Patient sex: F
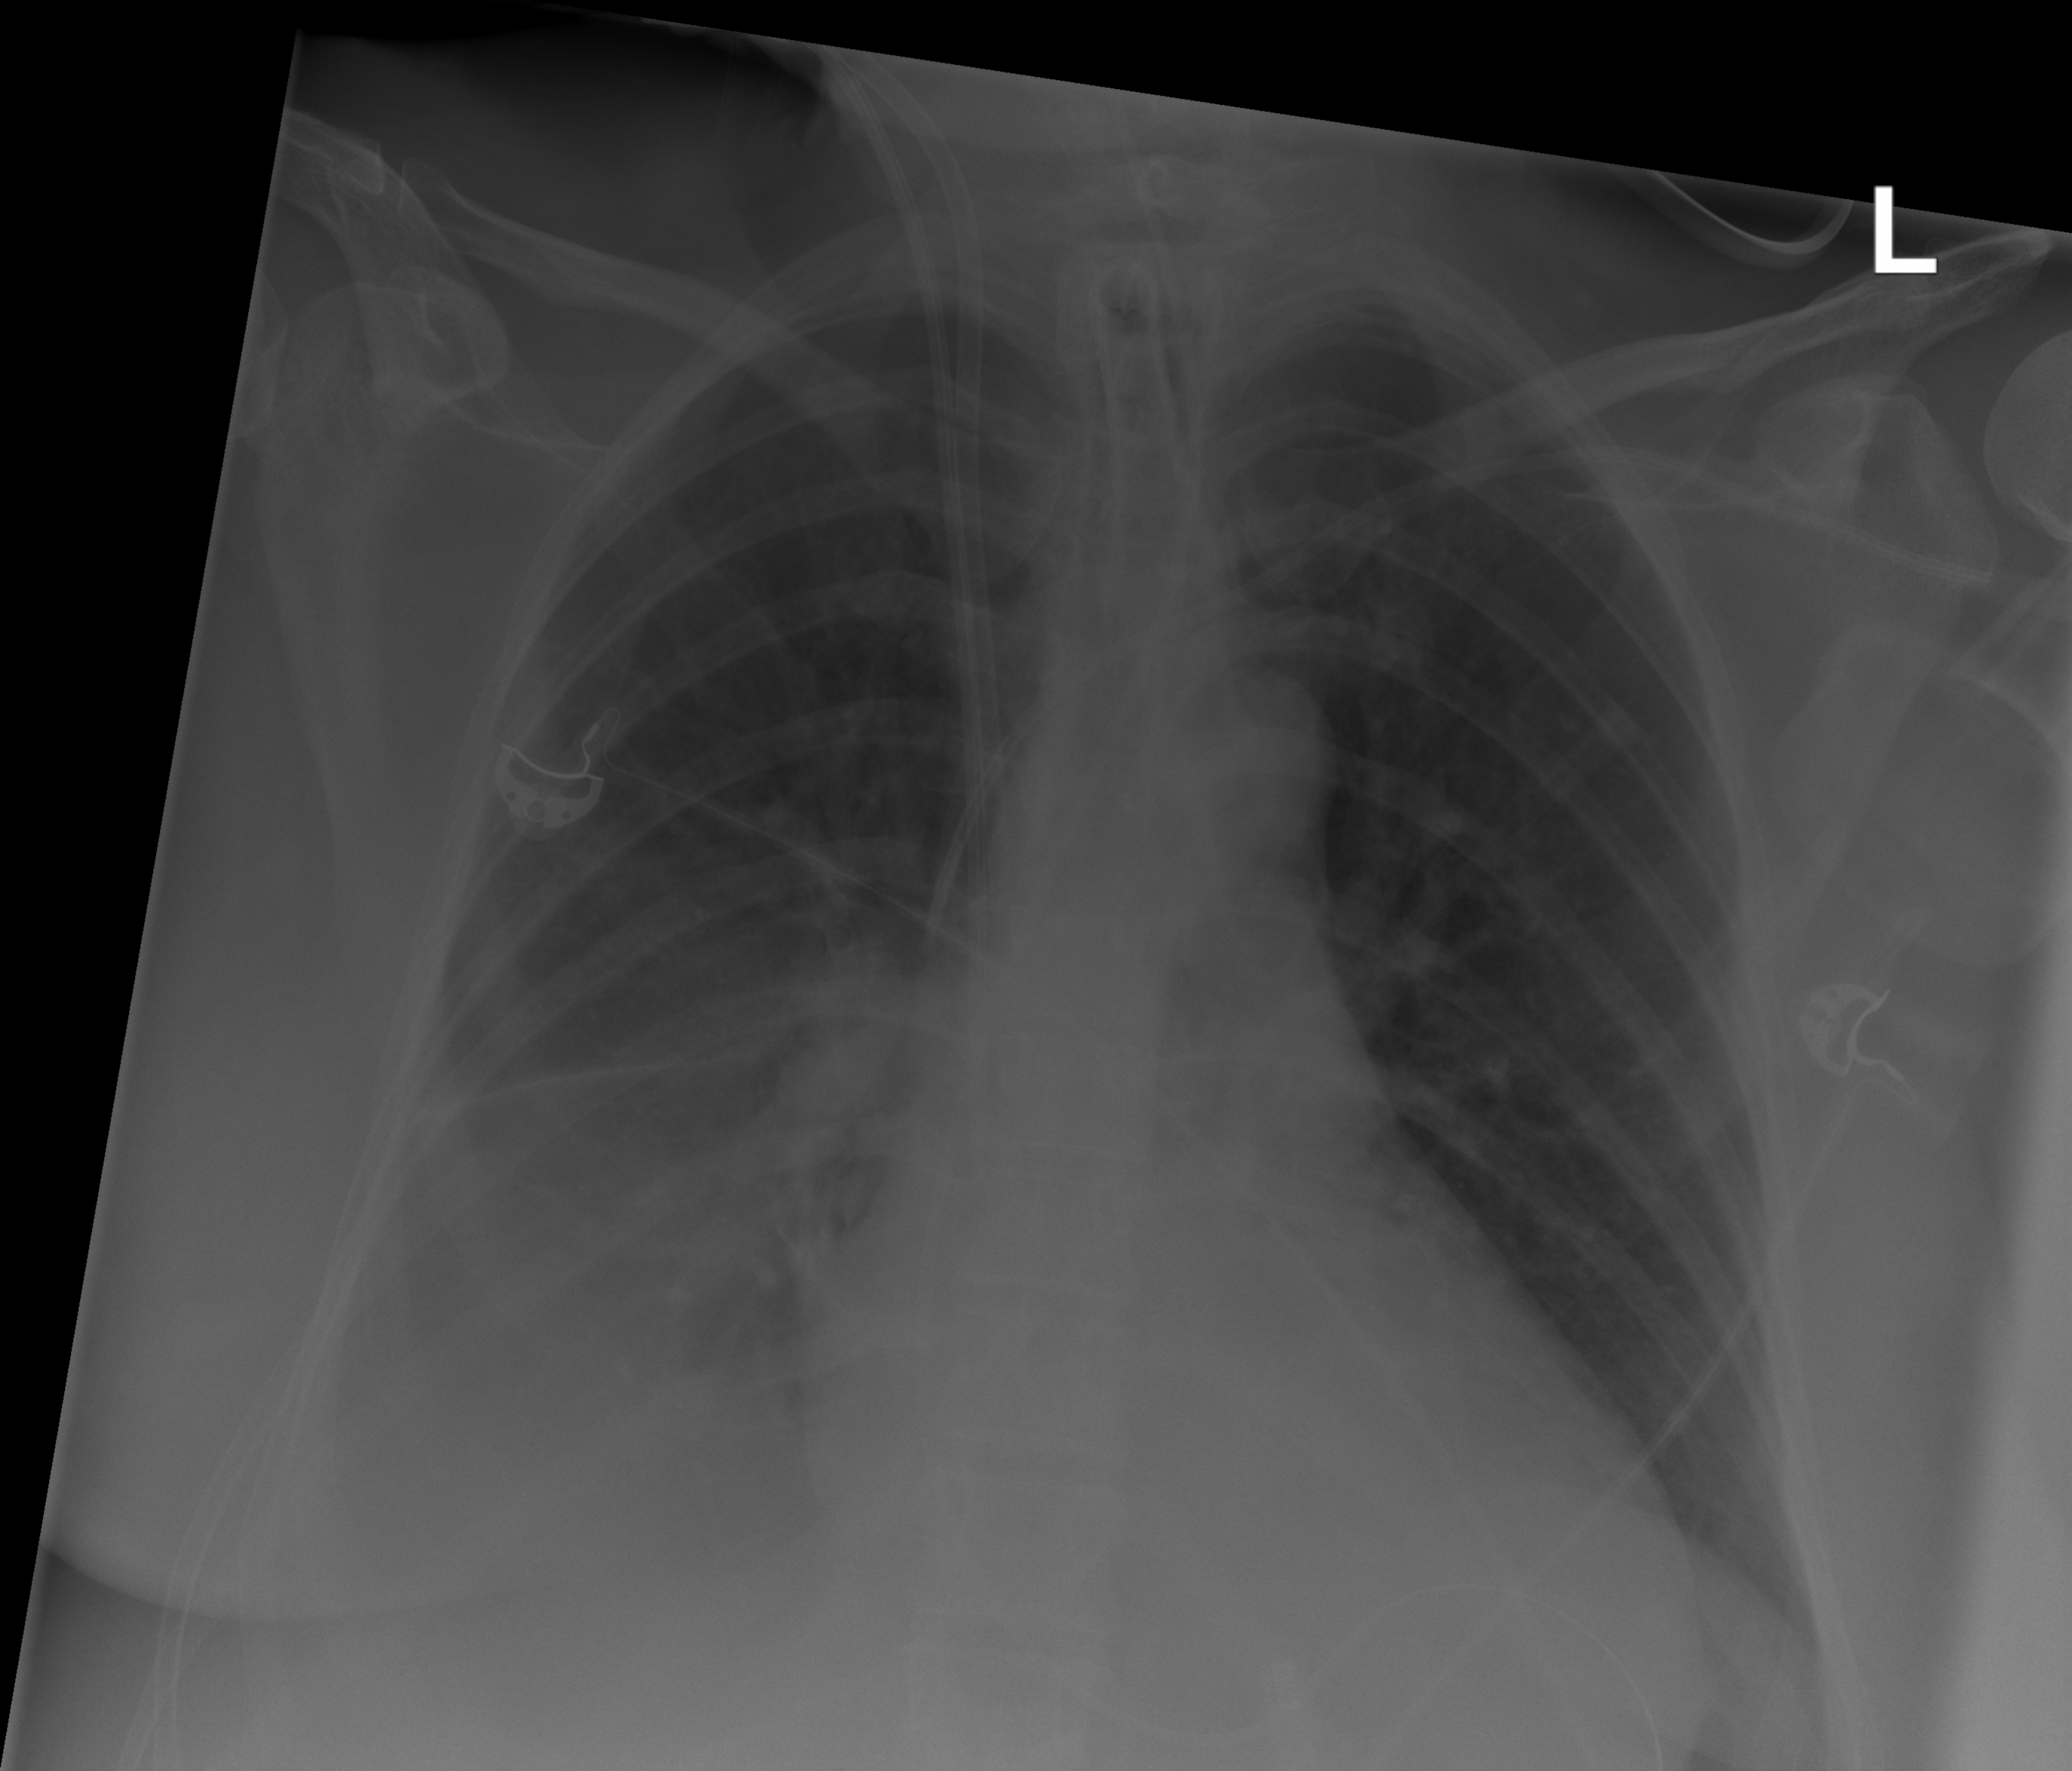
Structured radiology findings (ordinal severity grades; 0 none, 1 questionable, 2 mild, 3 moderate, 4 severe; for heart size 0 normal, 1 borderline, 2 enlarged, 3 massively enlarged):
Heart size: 1
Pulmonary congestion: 2
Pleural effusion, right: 3
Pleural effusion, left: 0
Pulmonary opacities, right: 0
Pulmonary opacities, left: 0
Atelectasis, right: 2
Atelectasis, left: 0